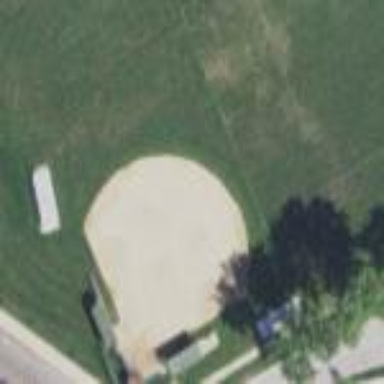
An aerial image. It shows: Softball pitch for leisure and sport activities.